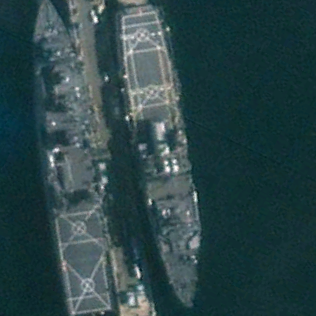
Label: combat